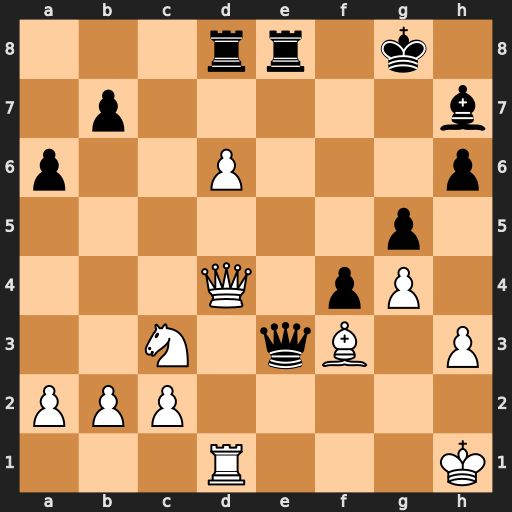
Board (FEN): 3rr1k1/1p5b/p2P3p/6p1/3Q1pP1/2N1qB1P/PPP5/3R3K
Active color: w
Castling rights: -
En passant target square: -
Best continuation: Bd5+ Re6 Qxe3